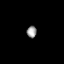
Tissue: prostate
Cell type: T cells
Senescence score: 0.2446
Nuclear area (px): 113
Mean DAPI intensity: 152.398